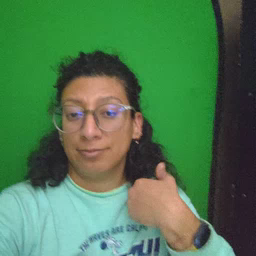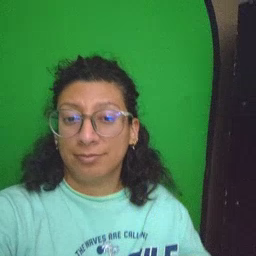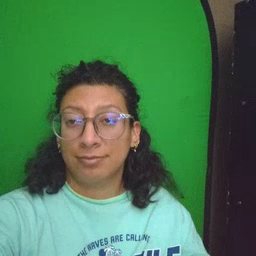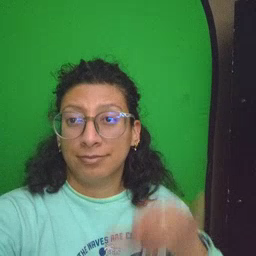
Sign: that